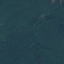
Land use / land cover class: Forest